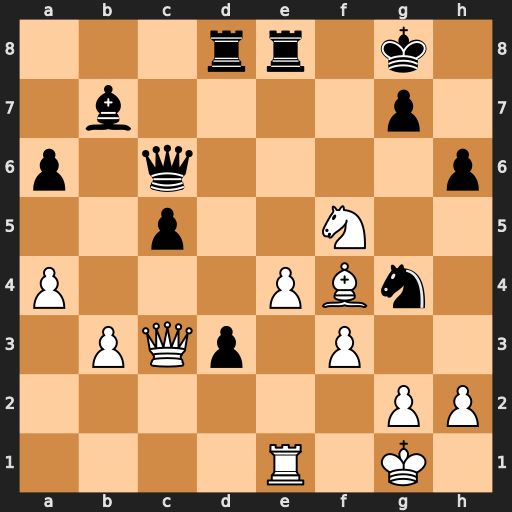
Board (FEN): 3rr1k1/1b4p1/p1q4p/2p2N2/P3PBn1/1PQp1P2/6PP/4R1K1
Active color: w
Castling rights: -
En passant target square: -
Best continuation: Qxg7#